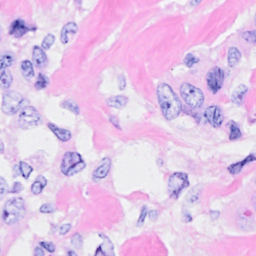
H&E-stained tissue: Breast